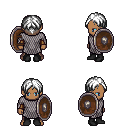
a pixel art fantasy rpg character, male body template, human, dark skin, chain mail, metal pants, white parted hairstyle, leather bracers, black shoes, shield, four views (front, back, left, right), 2x2 character sprite sheet, small pixel art, hard edges, no anti-aliasing